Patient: sex M, age 66
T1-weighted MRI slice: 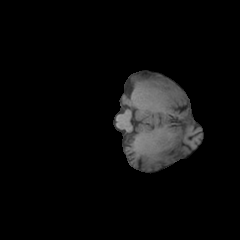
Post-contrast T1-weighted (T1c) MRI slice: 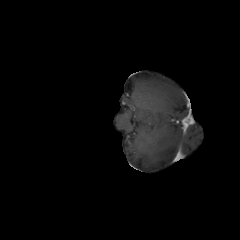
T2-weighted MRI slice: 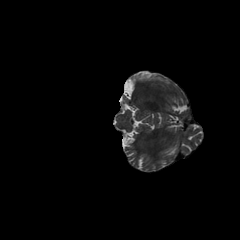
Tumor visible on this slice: no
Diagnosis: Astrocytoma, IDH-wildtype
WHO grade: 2